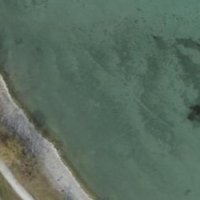
EUNIS habitat code: 14
Species observed at this site:
Trifolium pratense